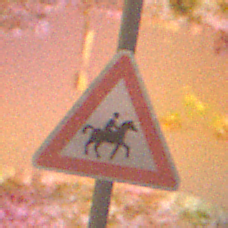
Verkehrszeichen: ReiterLinks
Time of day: Night
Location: Outdoor (Nature)
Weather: Clear
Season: NotSpecified
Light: Natural